Question: I'm currently using code:
'''
i = imread('/usr/share/icons/matlab.png');
for k=1:1:m
for l=1:1:n
%a(k,l)=m*n;
a(k,l) = (.299*i(k,l,1))+(.587*i(k,l,2))+(.114*i(k,l,3));
end
end
imshow(a);
'''
It shows only a white screen. Also the newly generated dimensions are n x m x 3 whereas it should be only m x n x 1.
If I use mat2gray it display the image like this

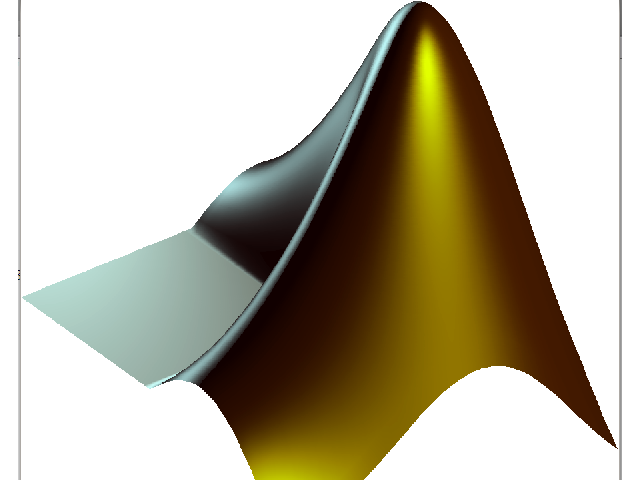
Answer: Since the image is a PNG, <URL>'.
The best option is to <URL> before you start - this will take care of scaling things correctly:
'''
i = imread('/usr/share/icons/matlab.png');
i = im2double(i);
a = .299*i(:,:,1) + .587*i(:,:,2) + .114*i(:,:,3); % no need for loops
imshow(a);
'''